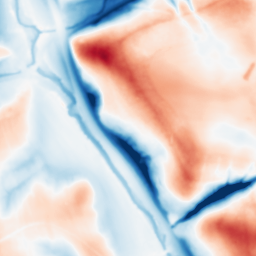
Category: multiscale
Decomposition family: dog
Decomposition parameters: sigma_low: 1
sigma_high: 20
Upsampling method: edge_directed
Upsampling parameters: scale: 4
Upsampling scale: 4